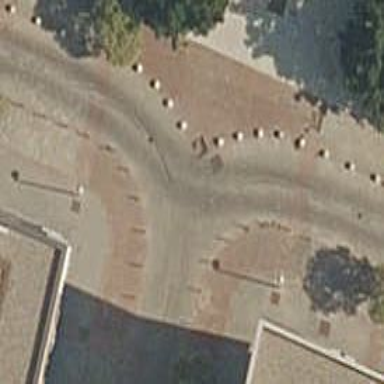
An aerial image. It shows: Pedestrian road.